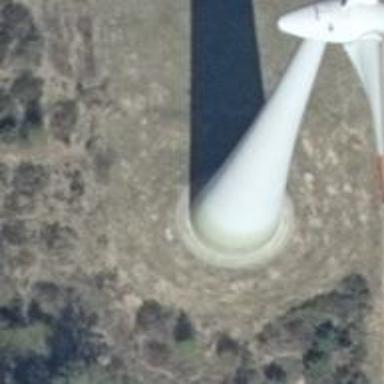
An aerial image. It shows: Wind power generator.